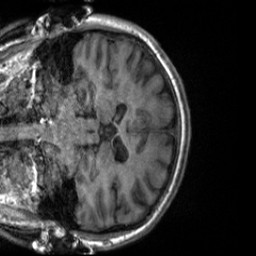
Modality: T1w
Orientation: coronal
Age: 25
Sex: female
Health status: healthy
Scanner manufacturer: siemens
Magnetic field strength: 3 T
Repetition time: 2 s
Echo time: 0.00232 s